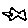
Label: fish